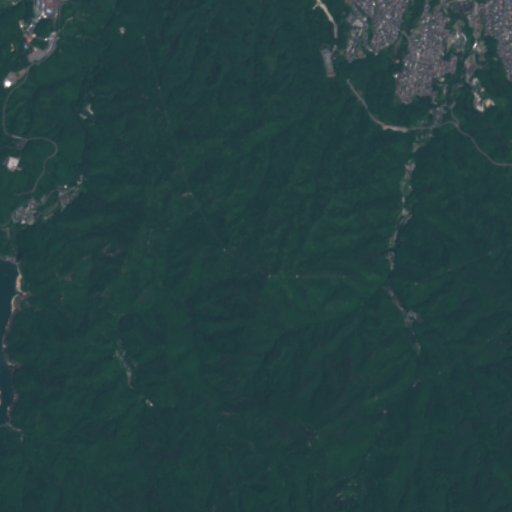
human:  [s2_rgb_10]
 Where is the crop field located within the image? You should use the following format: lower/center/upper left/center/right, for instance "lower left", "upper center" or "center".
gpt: The crop field is located in the upper right of the image.
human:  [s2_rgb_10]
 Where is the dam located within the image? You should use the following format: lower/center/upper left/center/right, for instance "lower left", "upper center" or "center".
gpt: The dam is located in the center left of the image.
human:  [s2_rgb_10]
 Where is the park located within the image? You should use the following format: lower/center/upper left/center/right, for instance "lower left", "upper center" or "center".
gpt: The park is located in the upper right of the image.
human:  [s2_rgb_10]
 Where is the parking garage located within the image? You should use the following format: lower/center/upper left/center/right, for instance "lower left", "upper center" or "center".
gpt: The parking garage is located in the upper left of the image.
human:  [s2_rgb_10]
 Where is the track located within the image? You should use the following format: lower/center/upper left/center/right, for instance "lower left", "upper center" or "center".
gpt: The track is located in the upper left of the image.
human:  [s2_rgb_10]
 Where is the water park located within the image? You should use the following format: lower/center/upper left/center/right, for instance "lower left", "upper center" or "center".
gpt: The water park is located in the upper left of the image.
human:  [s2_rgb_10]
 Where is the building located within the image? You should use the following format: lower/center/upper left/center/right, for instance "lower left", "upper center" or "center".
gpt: There is no building in the image.